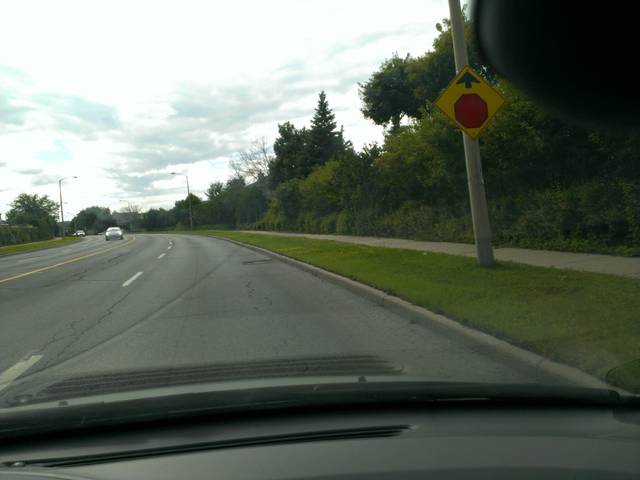
Region: Canada
Coordinates: 45.479, -75.483